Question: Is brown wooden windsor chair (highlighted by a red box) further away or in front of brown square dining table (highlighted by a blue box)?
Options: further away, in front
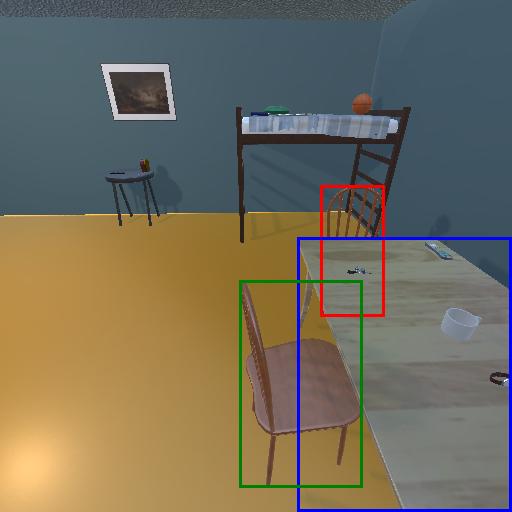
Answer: further away